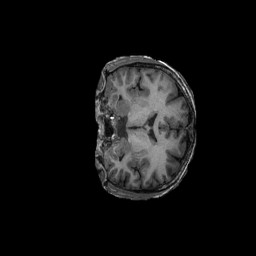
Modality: T1w
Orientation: coronal
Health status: ill
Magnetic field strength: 3 T